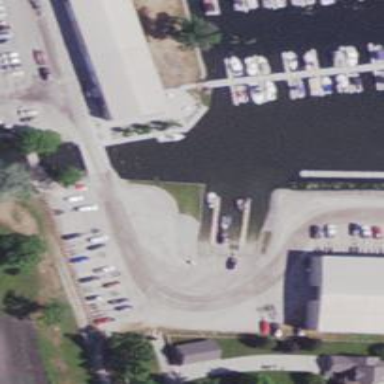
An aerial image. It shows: Slipway on leisure land.